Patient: sex M, age 68
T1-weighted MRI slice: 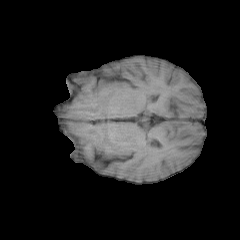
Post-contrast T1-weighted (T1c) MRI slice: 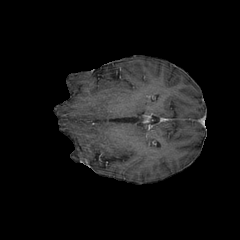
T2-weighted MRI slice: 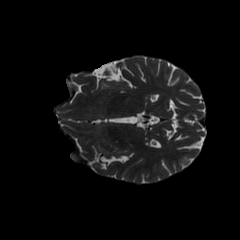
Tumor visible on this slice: no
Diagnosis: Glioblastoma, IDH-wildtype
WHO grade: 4